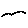
Label: bird